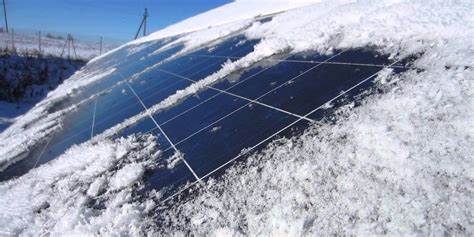
Label: Snow-Covered